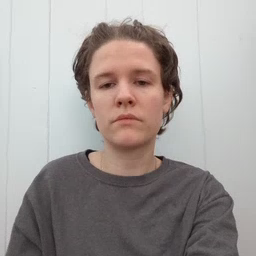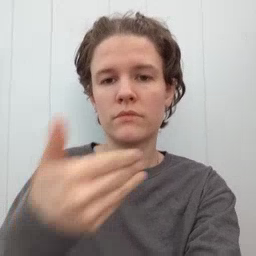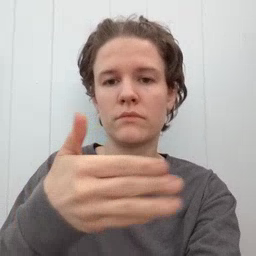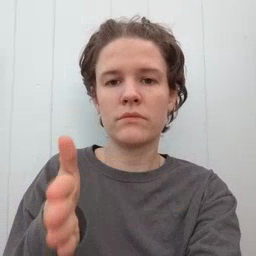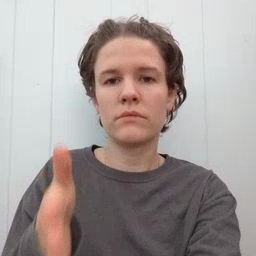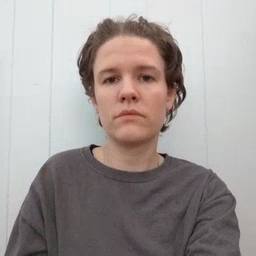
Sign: room